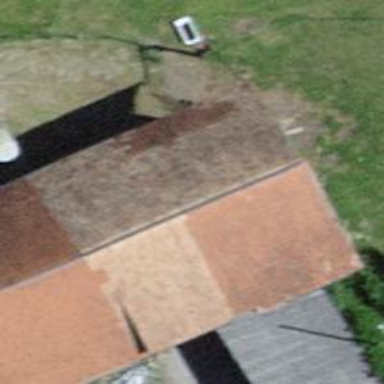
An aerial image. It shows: Barn.